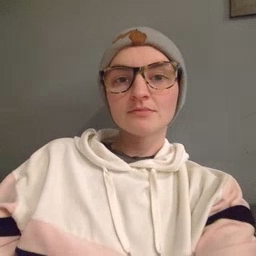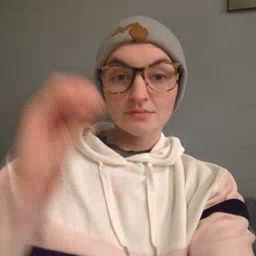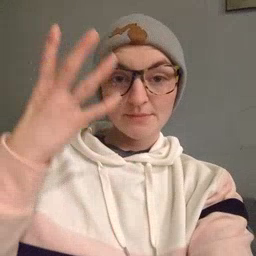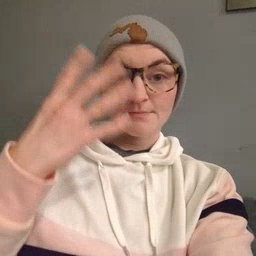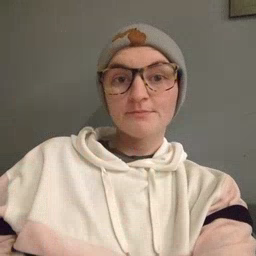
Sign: sun